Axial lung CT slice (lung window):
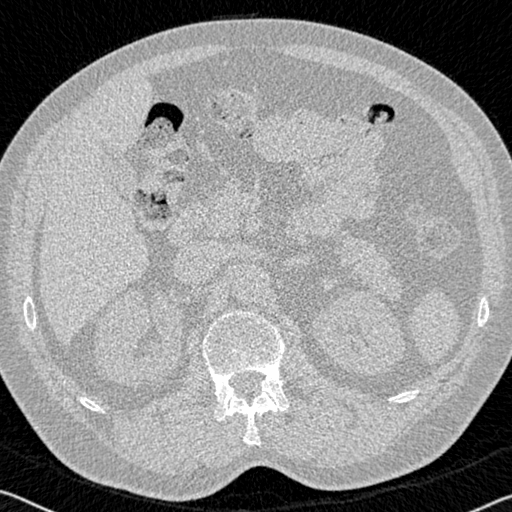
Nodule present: no